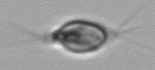
Label: Chrysochromulina